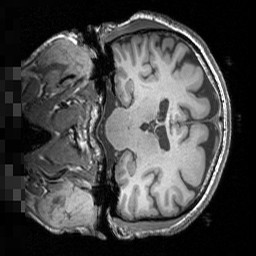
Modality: T1w
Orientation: coronal
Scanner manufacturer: siemens
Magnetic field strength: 3 T
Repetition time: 1.5 s
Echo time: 0.00291 s